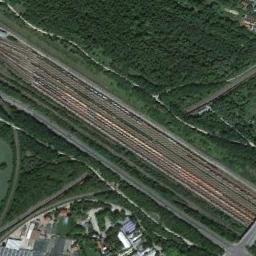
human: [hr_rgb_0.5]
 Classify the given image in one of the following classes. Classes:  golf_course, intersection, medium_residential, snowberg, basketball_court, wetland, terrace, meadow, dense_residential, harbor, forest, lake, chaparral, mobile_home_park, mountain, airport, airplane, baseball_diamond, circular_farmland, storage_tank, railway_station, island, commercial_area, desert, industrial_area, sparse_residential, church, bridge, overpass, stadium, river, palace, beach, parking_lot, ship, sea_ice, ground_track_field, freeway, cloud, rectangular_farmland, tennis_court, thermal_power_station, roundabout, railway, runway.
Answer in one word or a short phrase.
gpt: railway